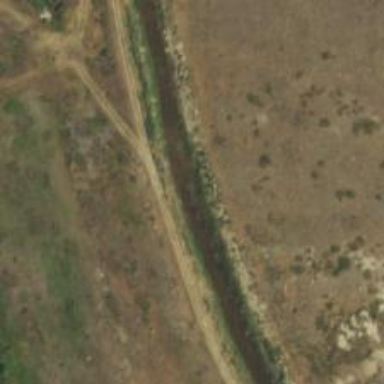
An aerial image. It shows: Irrigation canal used for providing water to the land.